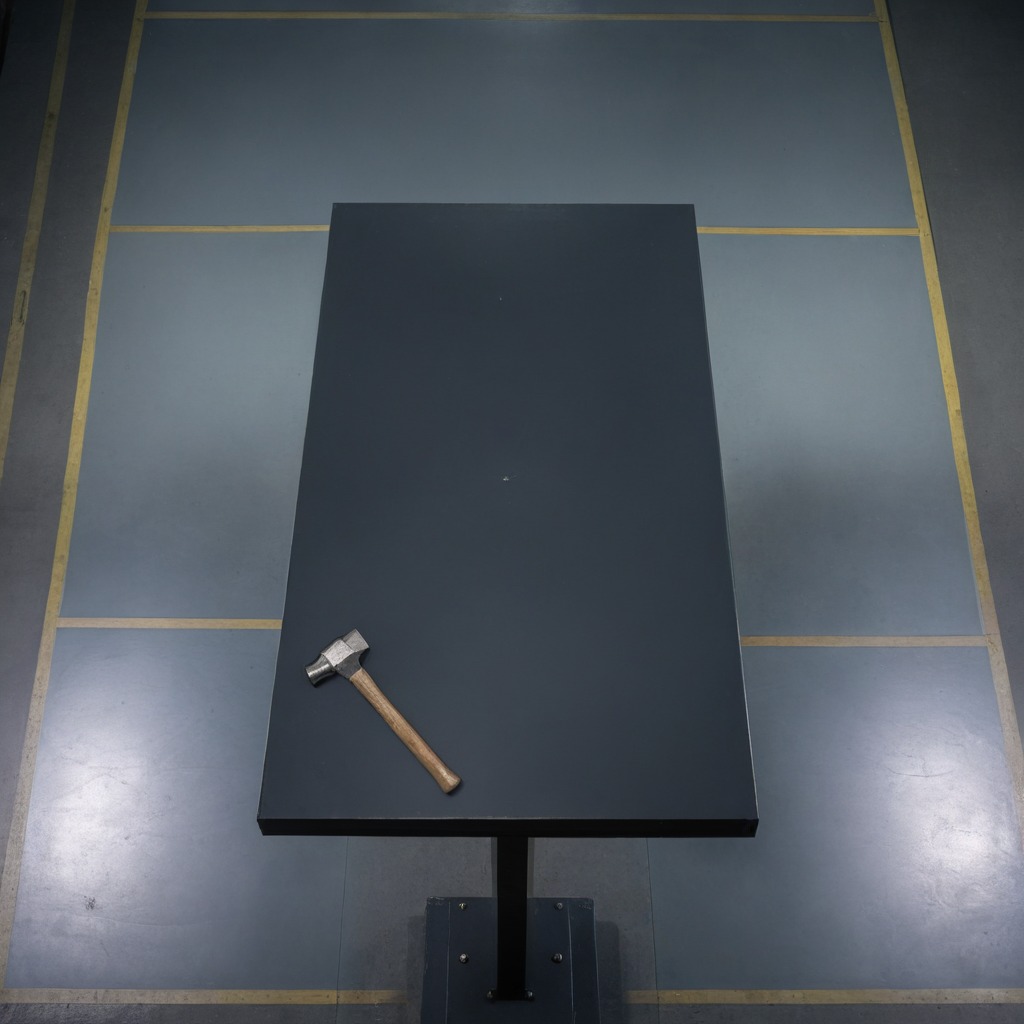
A hammer is lying on the tabletop.